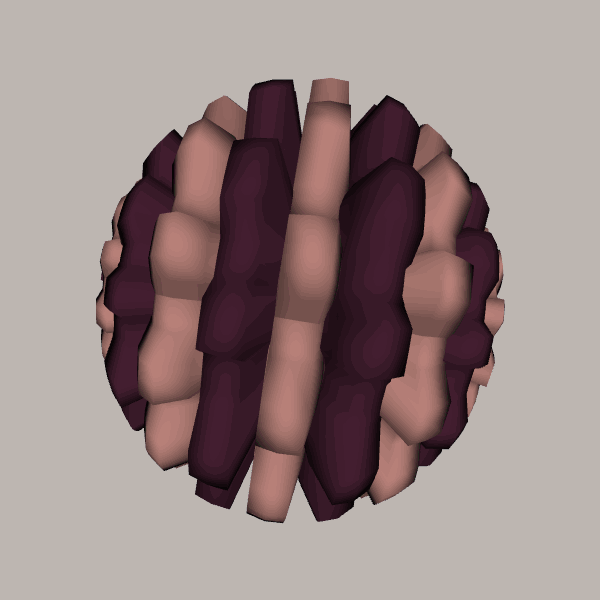
Background: light